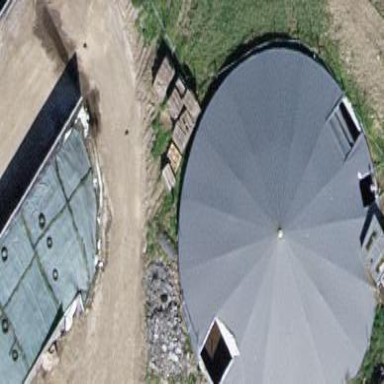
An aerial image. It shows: Storage tank building.